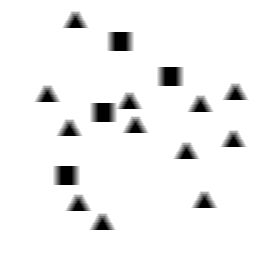
Squares: 4
Triangles: 12
Stars: 0
Total shapes: 16